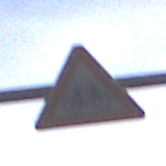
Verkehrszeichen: RadverkehrLinks
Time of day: MorningAfternoon
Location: Outdoor (Suburban)
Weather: PartlyCloudy
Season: NotSpecified
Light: Natural